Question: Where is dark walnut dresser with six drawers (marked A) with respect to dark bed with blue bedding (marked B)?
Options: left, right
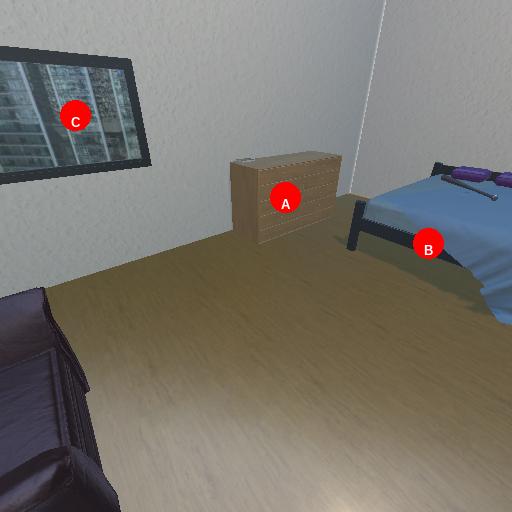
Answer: left